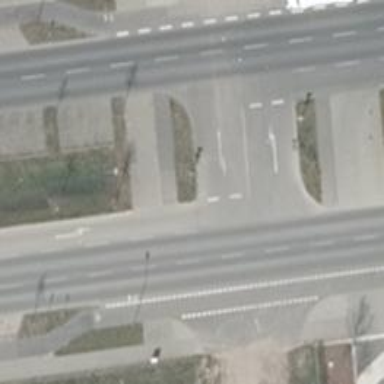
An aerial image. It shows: Service road with separate sidewalks on both sides.